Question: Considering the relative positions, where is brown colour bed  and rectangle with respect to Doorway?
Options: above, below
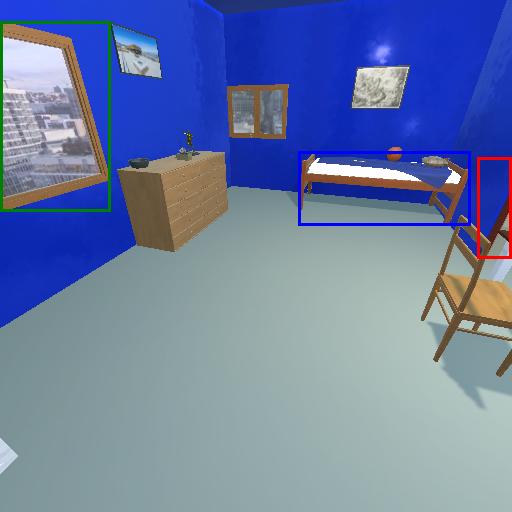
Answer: above